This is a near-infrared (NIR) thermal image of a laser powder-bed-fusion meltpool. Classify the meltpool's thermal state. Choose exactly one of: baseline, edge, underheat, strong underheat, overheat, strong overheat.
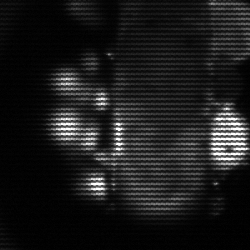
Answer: strong underheat